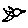
Label: bird